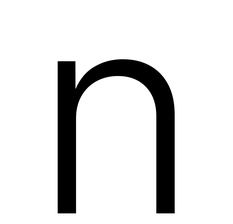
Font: Inter_Light